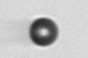
Label: bead